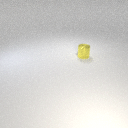
small yellow metal cylinder